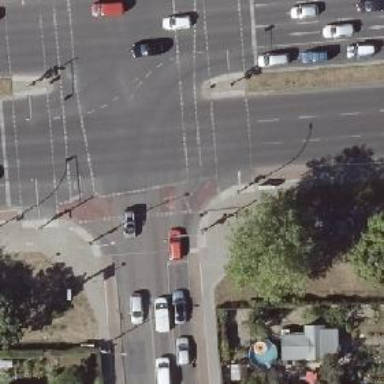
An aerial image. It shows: Footway crossing equipped with traffic signals.